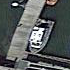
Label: civil